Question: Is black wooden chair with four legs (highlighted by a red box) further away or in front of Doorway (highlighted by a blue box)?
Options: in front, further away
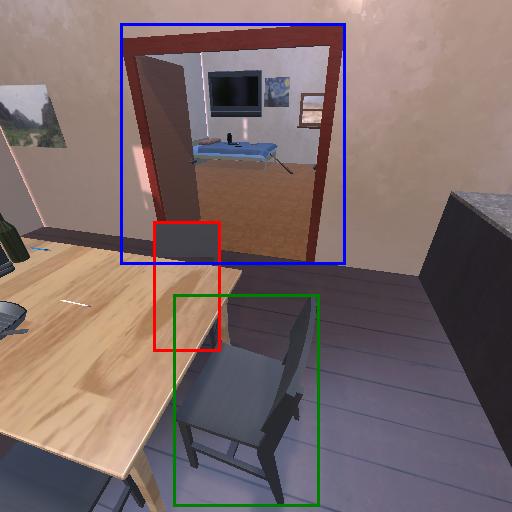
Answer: in front